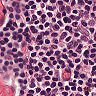
Metastatic tissue present: no